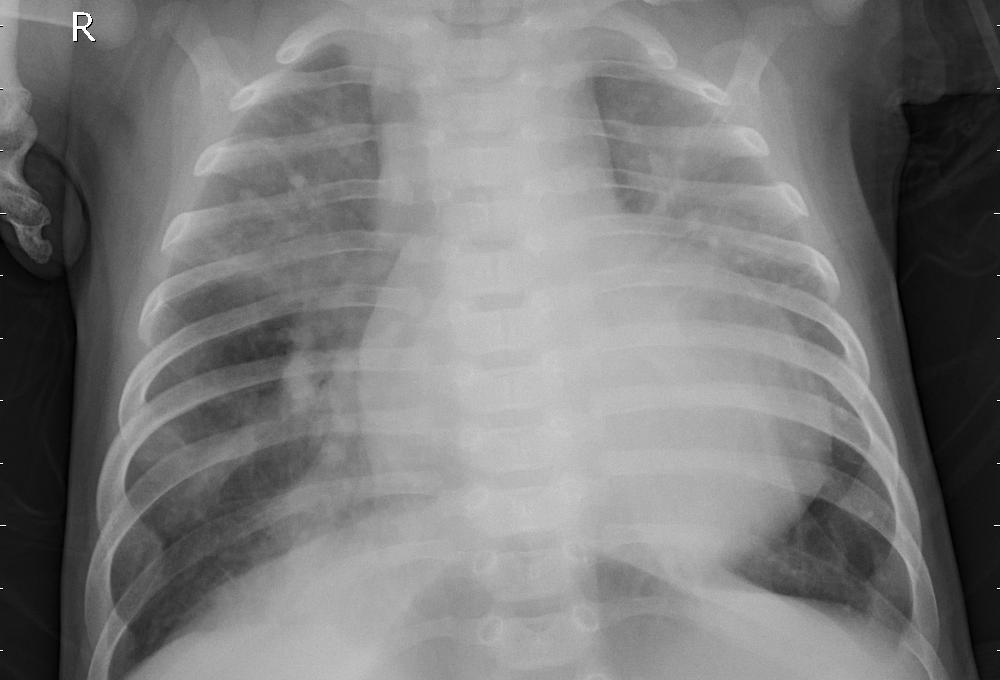
Diagnosis: PNEUMONIA